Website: crate-barrel
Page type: gifting
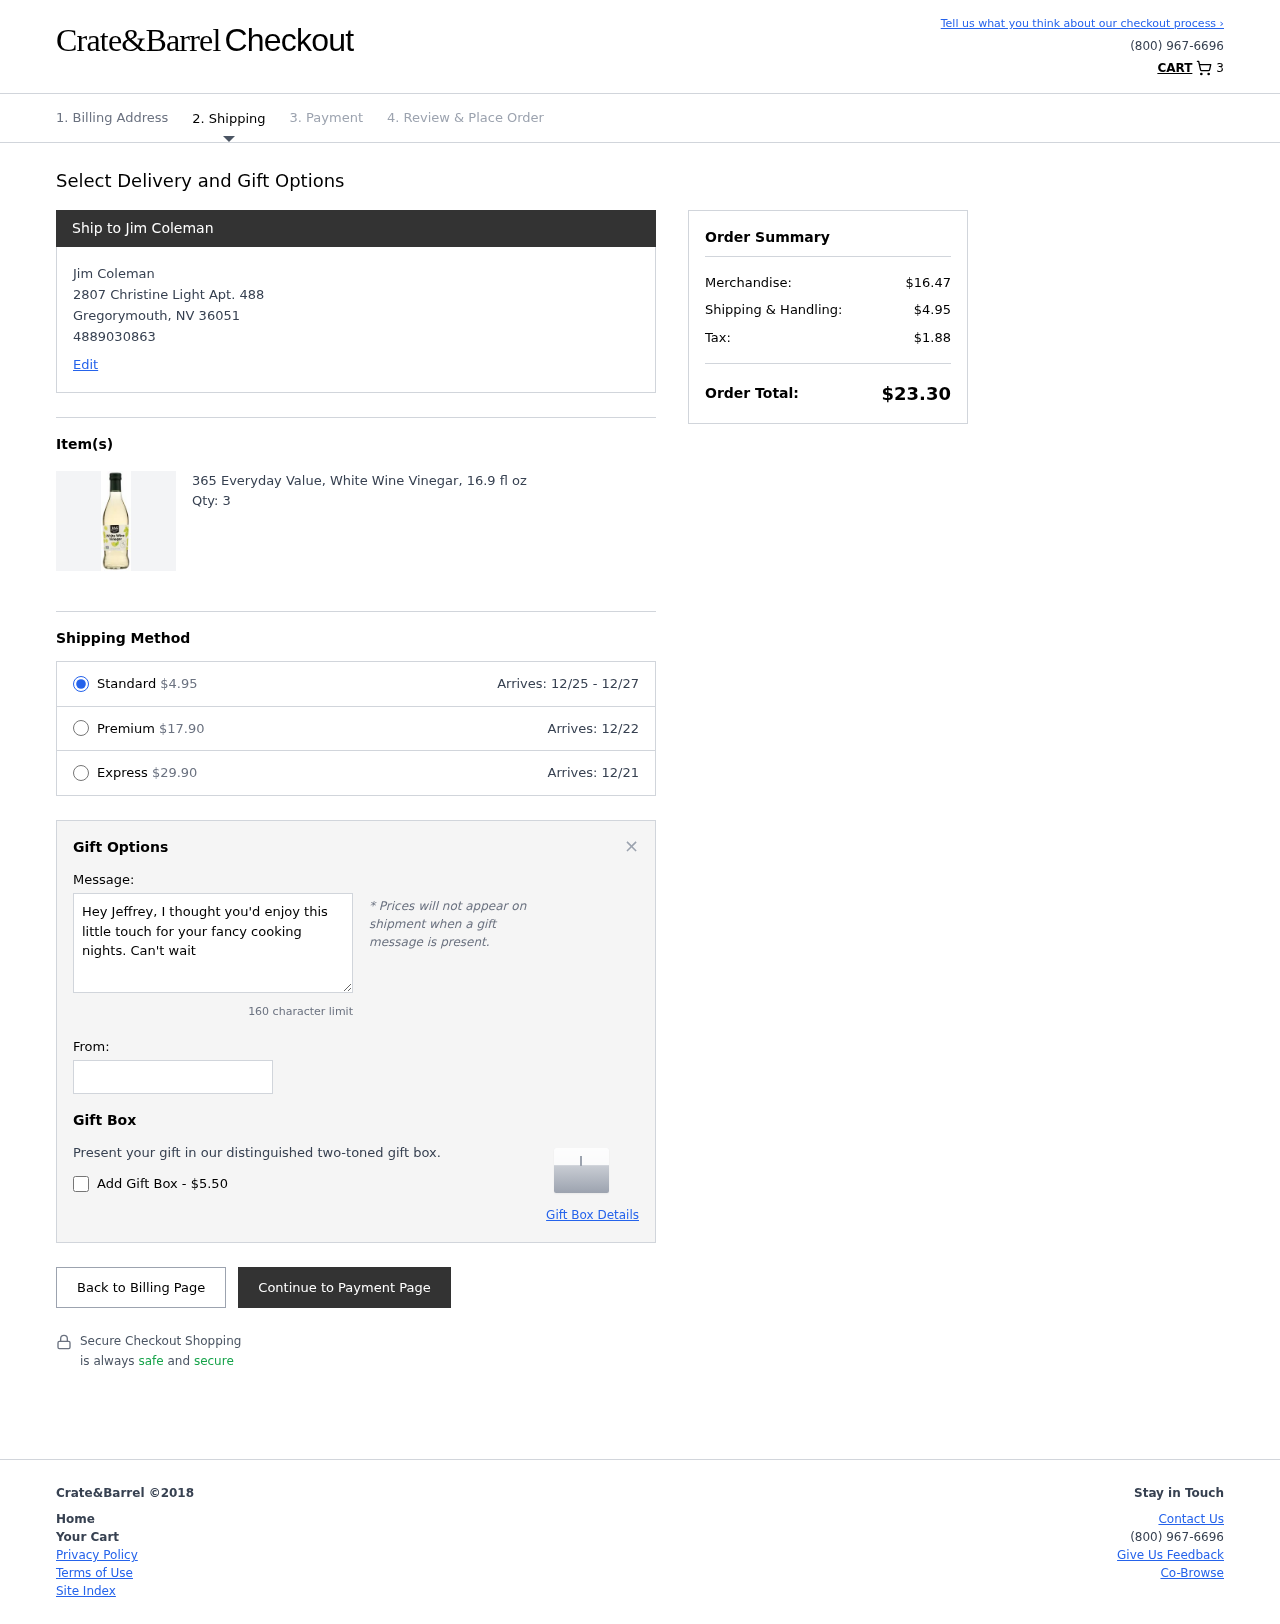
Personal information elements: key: PII_CITY
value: Gregorymouth
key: PII_FULLNAME
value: Jim Coleman
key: PII_GIFT_FIRSTNAME
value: Jeffrey
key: PII_GIFT_MESSAGE
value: Hey Jeffrey, I thought you'd enjoy this little touch for your fancy cooking nights. Can't wait to taste your next creation! Cheers, Jim
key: PII_PHONE
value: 4889030863
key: PII_POSTCODE
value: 36051
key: PII_STATE_ABBR
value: NV
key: PII_STREET
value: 2807 Christine Light Apt. 488
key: PII_FULLNAME2
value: Jim Coleman
Product elements: key: PRODUCT1_NAME
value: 365 Everyday Value, White Wine Vinegar, 16.9 fl oz
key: PRODUCT1_QUANTITY
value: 3
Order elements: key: ORDER_NUM_ITEMS
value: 3
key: ORDER_SHIPPING_COST
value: $4.95
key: ORDER_DELIVERY_DATE_RANGE
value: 12/25 - 12/27
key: ORDER_PREMIUM_SHIPPING
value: $17.90
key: ORDER_PREMIUM_DATE
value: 12/22
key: ORDER_EXPRESS_SHIPPING
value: $29.90
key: ORDER_EXPRESS_DATE
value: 12/21
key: ORDER_SUBTOTAL
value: $16.47
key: ORDER_TAX
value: $1.88
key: ORDER_TOTAL
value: $23.30